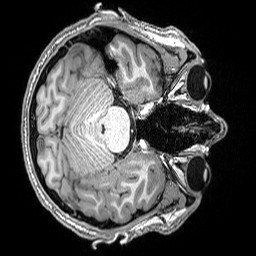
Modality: T1w
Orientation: axial
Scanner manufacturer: siemens
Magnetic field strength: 3 T
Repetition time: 2.5 s
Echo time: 0.00343 s